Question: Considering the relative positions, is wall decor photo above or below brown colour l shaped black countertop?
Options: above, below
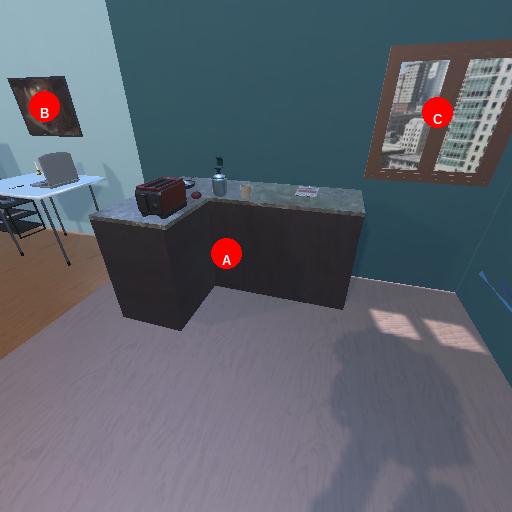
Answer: above